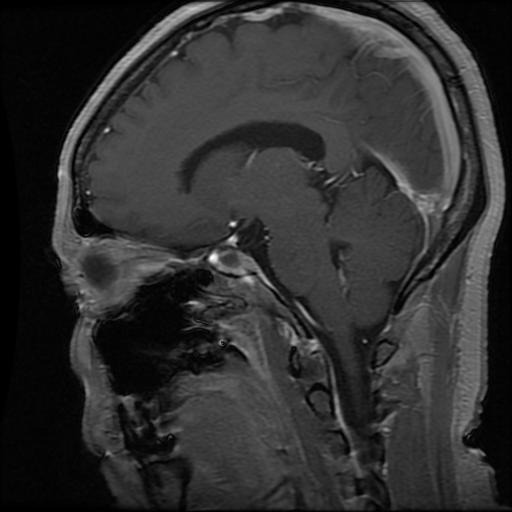
Label: pituitary